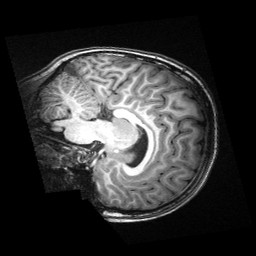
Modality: T1w
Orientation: sagittal
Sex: male